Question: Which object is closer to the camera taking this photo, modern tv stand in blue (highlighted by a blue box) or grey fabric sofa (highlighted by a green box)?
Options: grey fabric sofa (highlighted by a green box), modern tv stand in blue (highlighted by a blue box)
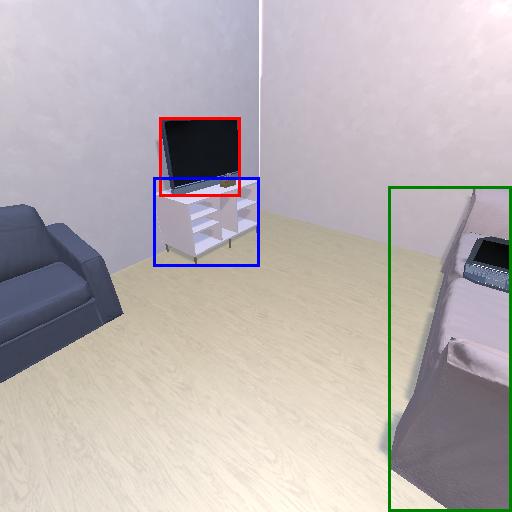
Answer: grey fabric sofa (highlighted by a green box)